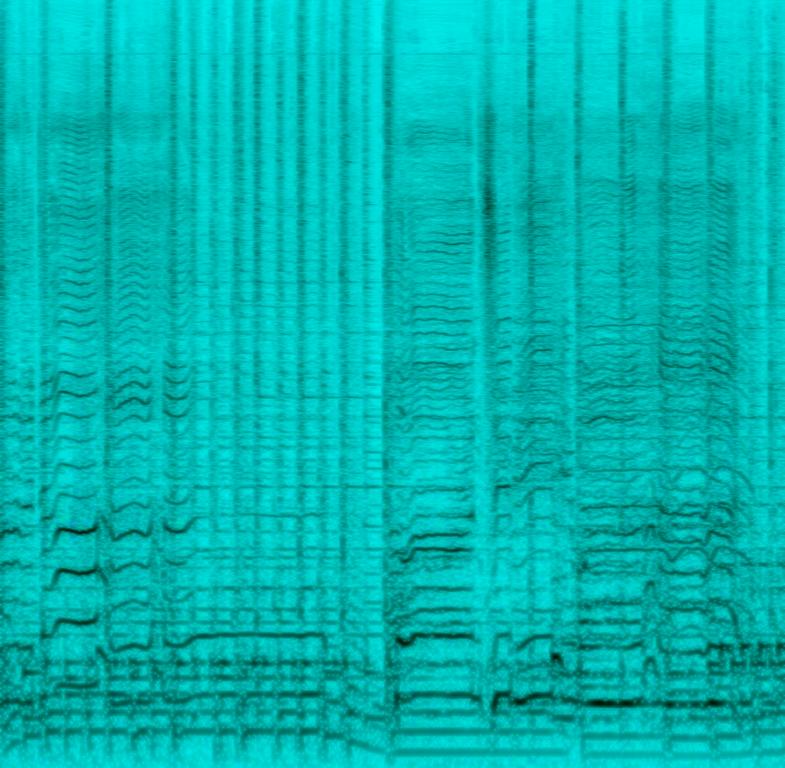
This is the acoustic version of a hard rock piece performed by an orchestra of ukulele players. There are two male vocalists and one female vocalist singing melodically. The different sections of the tune are all being played by a separate ukulele. The atmosphere is easygoing. This piece could fit well in the soundtrack of an animation movie or a comedy movie.